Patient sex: M
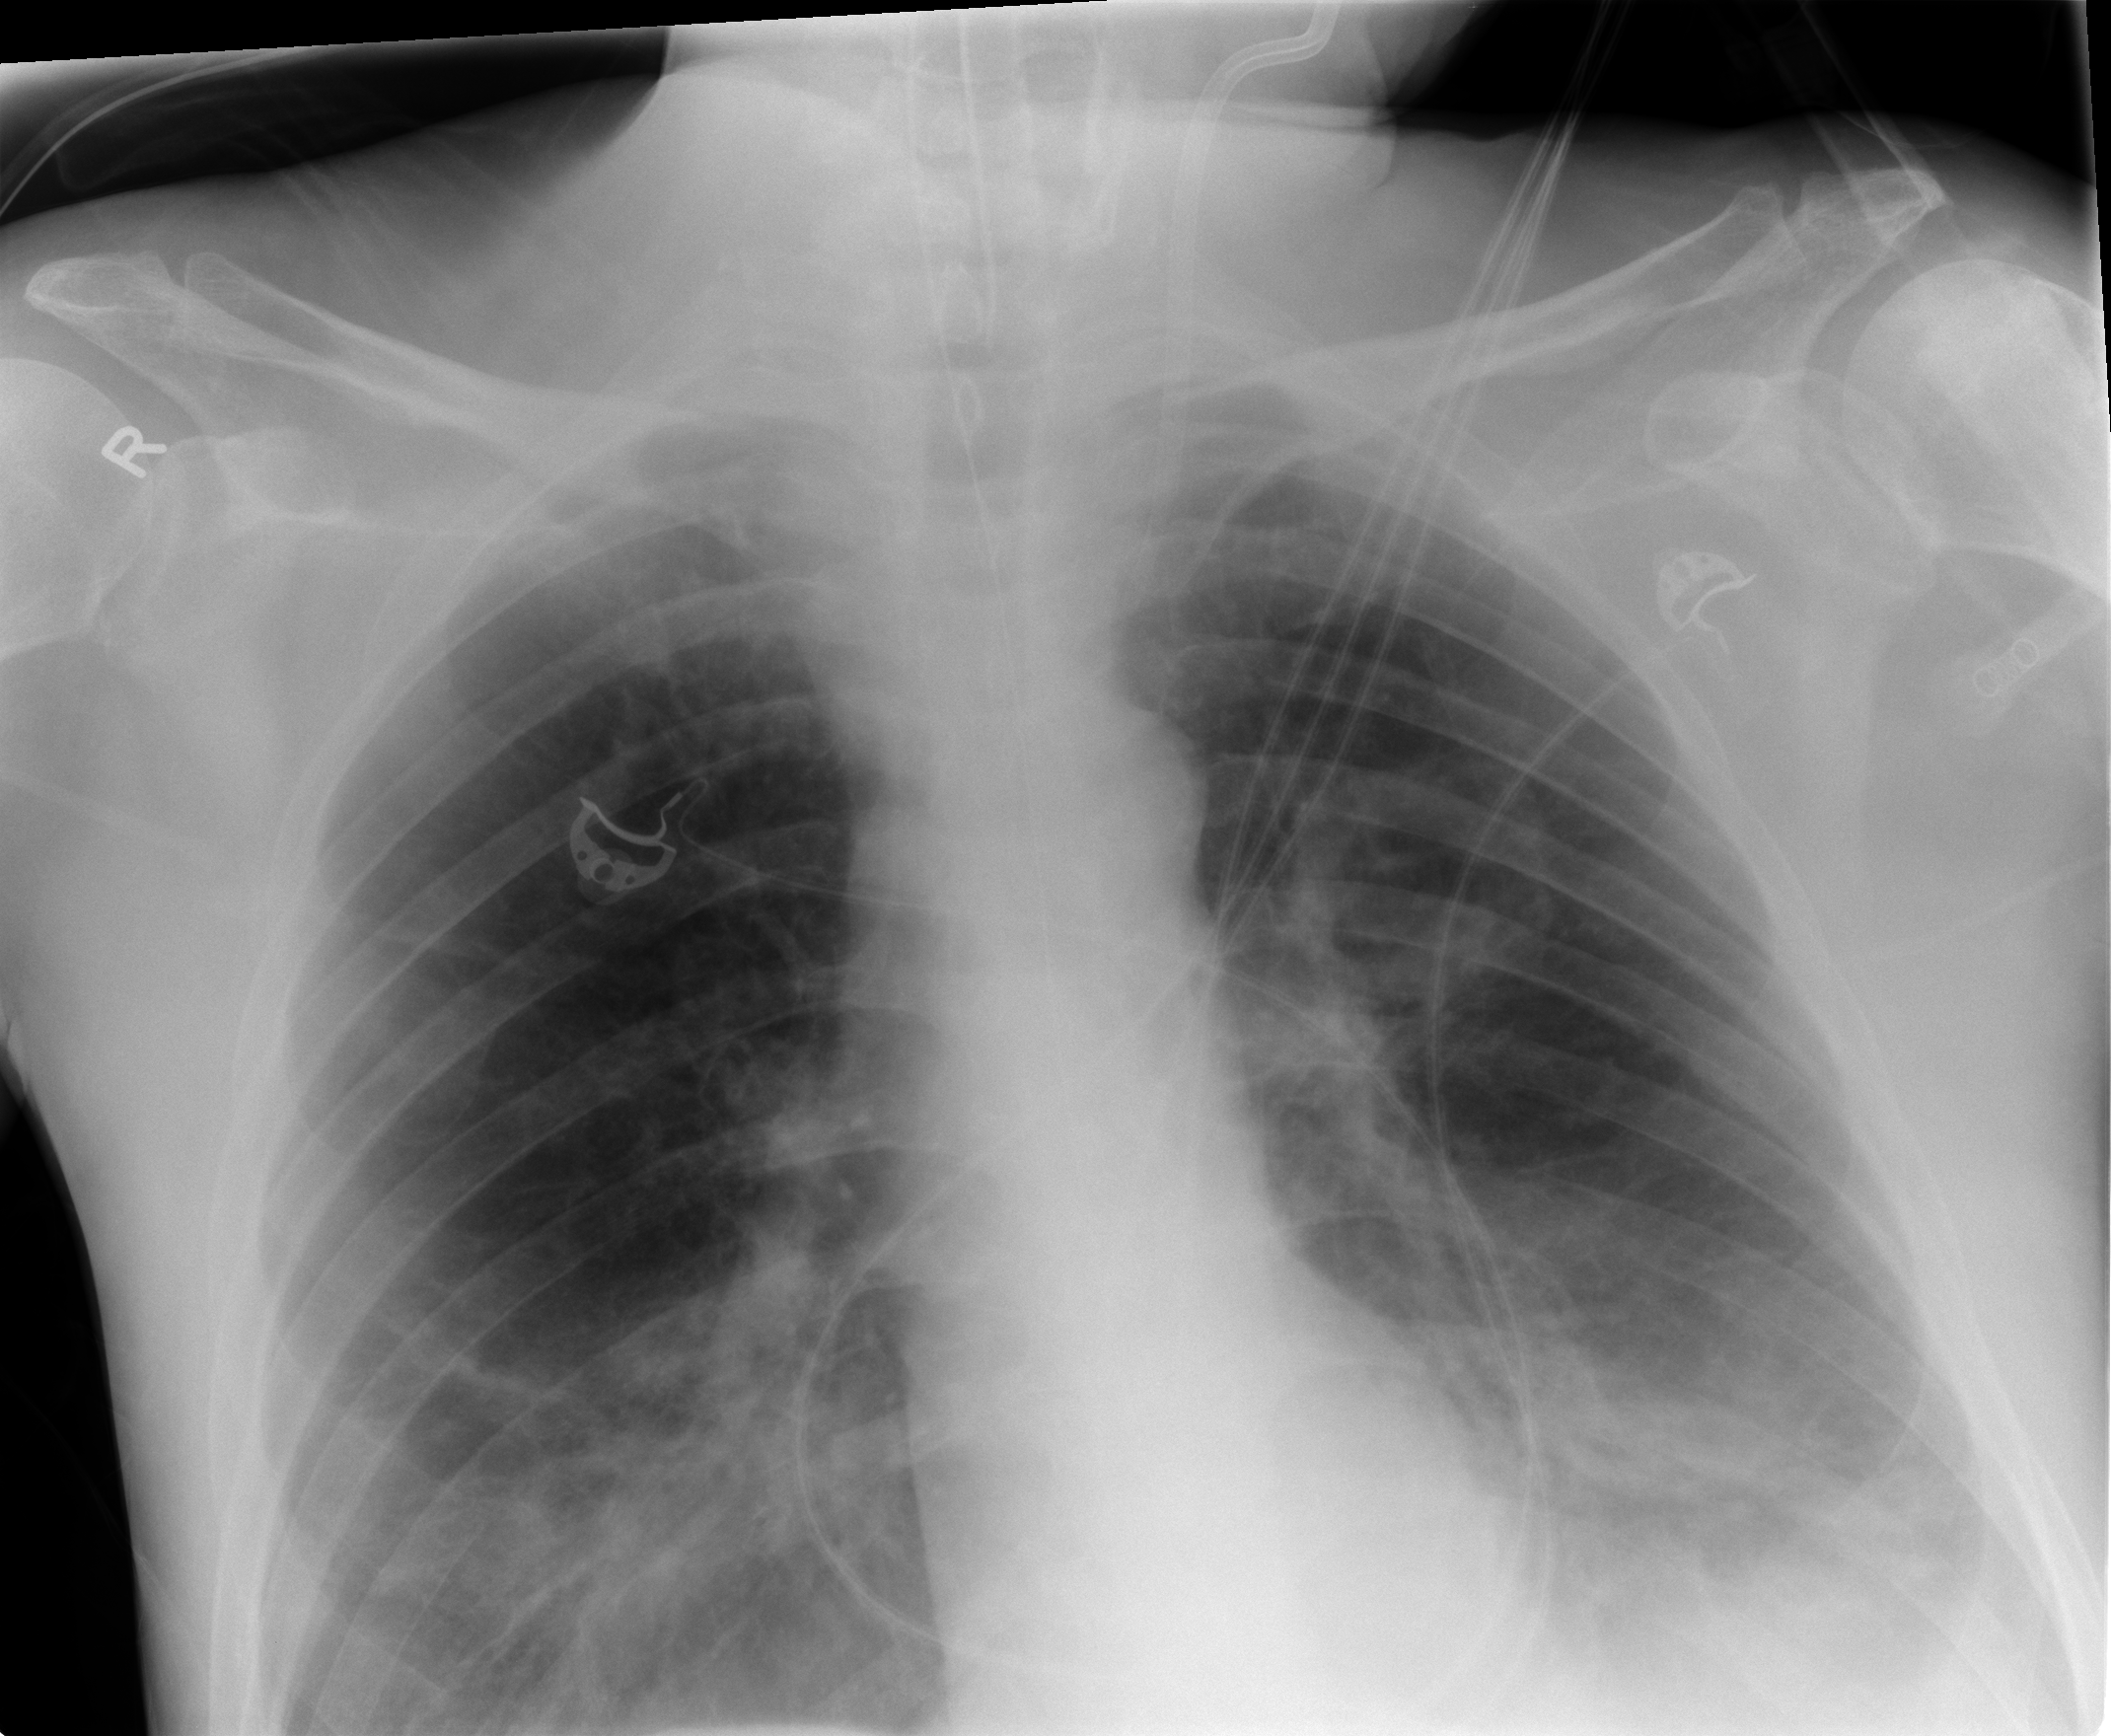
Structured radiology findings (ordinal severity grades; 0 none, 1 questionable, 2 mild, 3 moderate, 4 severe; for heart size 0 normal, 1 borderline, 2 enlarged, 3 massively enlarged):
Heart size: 0
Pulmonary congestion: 0
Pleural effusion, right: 1
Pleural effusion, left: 2
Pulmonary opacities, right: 2
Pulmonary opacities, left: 2
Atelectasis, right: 2
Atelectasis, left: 2